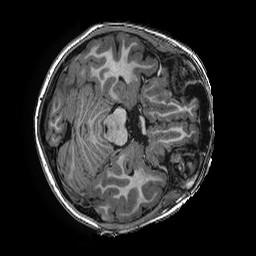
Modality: T1w
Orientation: axial
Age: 8
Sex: female
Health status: ill
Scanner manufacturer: ge
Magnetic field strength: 3 T
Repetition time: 0.0077 s
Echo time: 0.003436 s